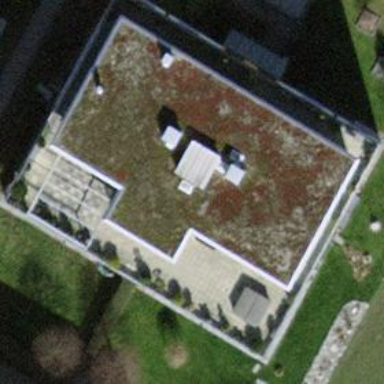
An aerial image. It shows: Building with flat roof.